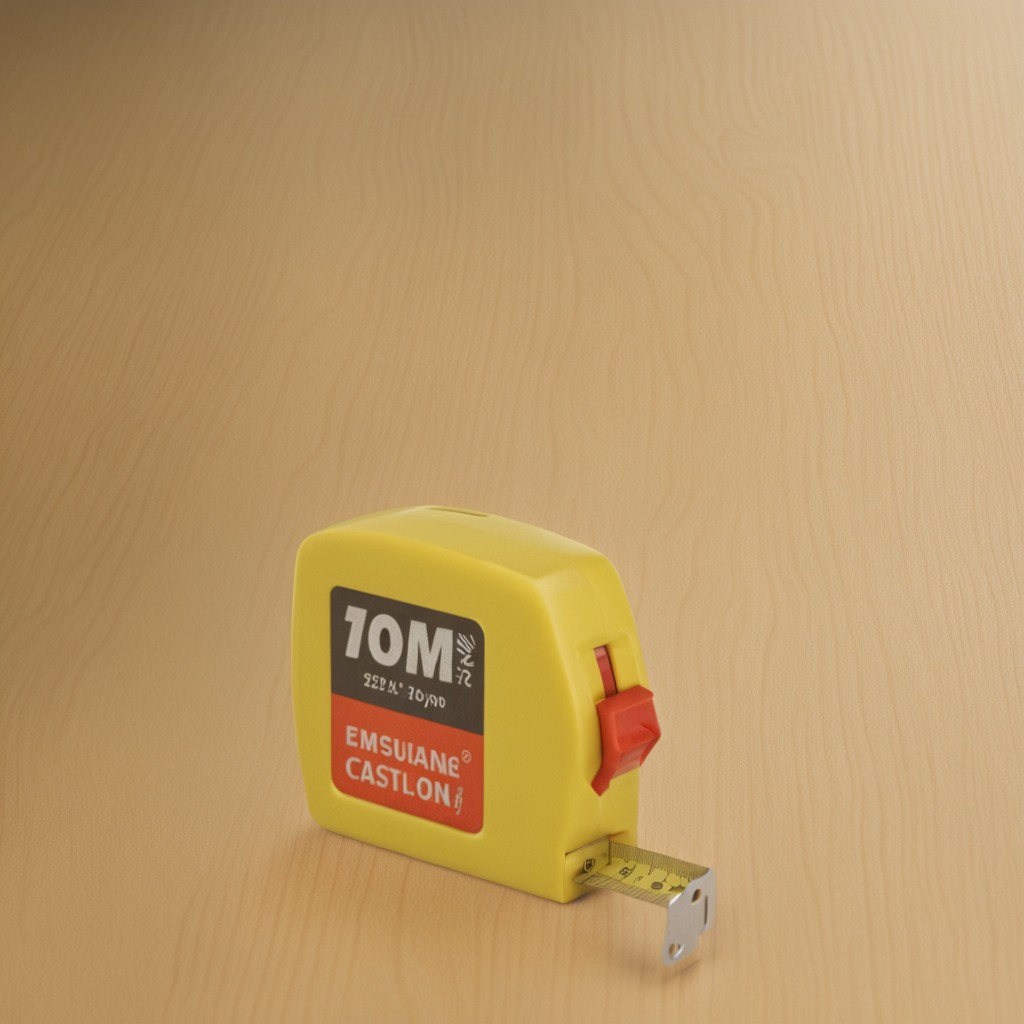
A measuring tape is lying on a plywood surface in a paint workshop lit by afternoon window light.